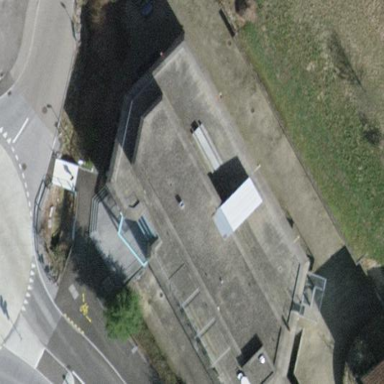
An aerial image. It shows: Commercial building.